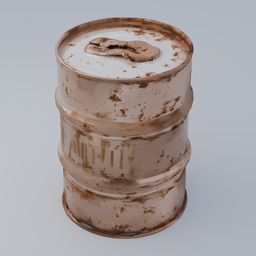
Label: tools